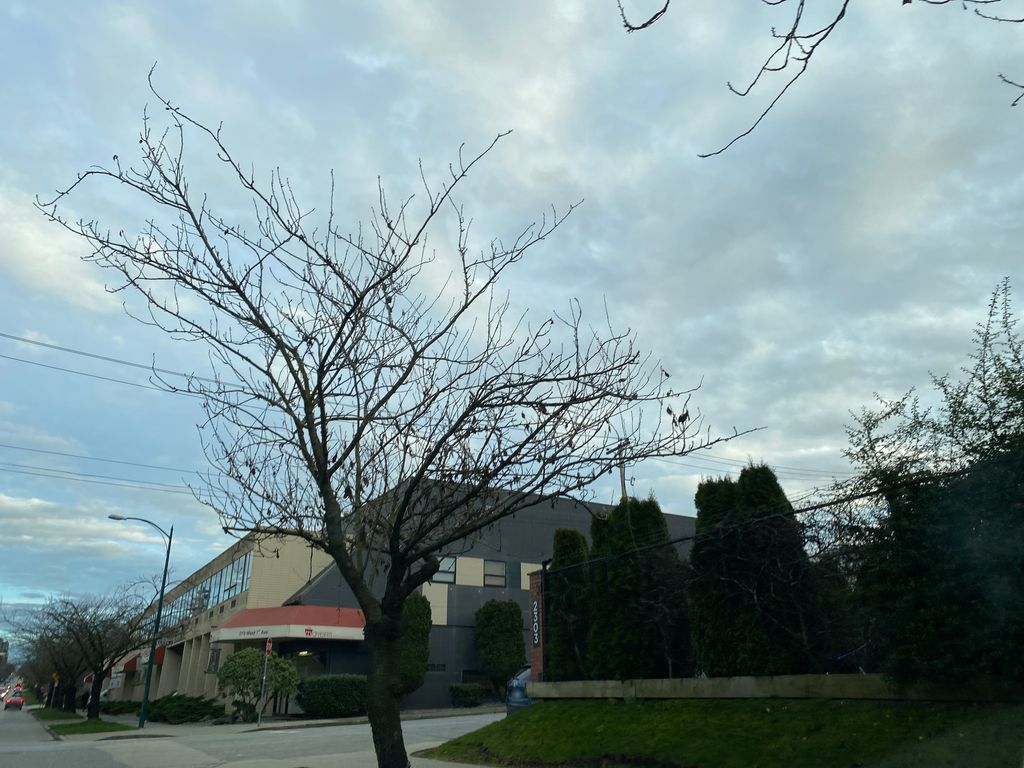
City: vancouver